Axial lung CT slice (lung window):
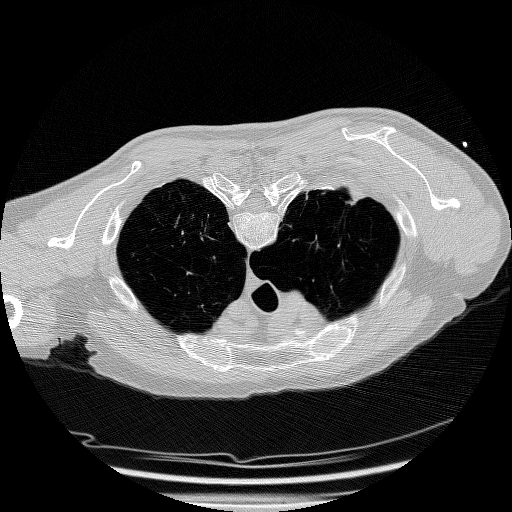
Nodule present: no